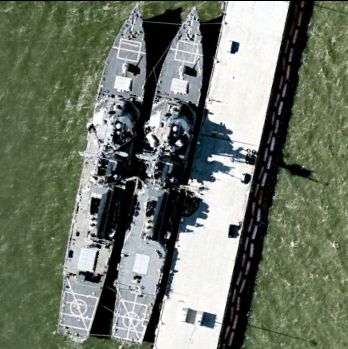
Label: destroyer